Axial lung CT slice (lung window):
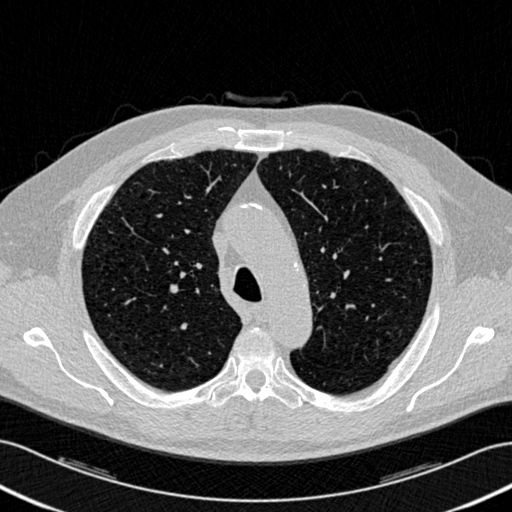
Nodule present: no